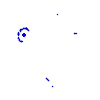
Particle: kaon